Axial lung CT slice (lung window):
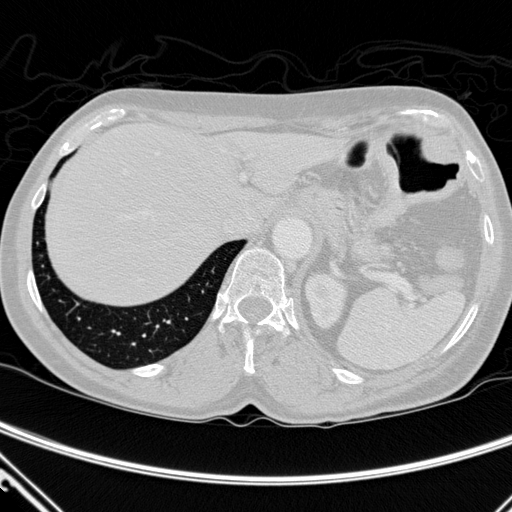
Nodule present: no